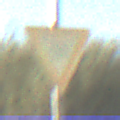
Verkehrszeichen: VorfahrtGewaehren
Umgebung: Outdoor, Nature
Tageszeit: MorningAfternoon
Wetter: PartlyCloudy
Licht: Natural
Jahreszeit: NotSpecified
Kontrast: HighContrast